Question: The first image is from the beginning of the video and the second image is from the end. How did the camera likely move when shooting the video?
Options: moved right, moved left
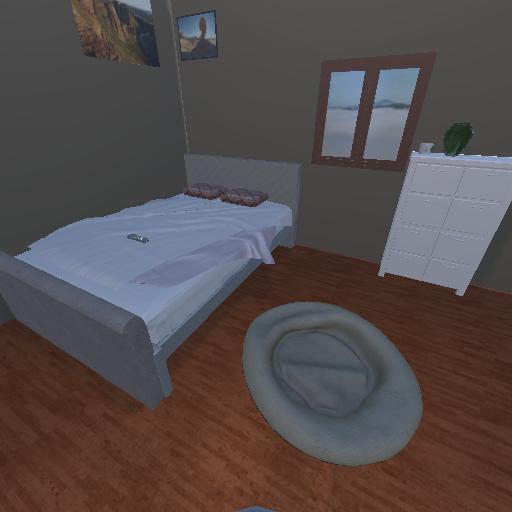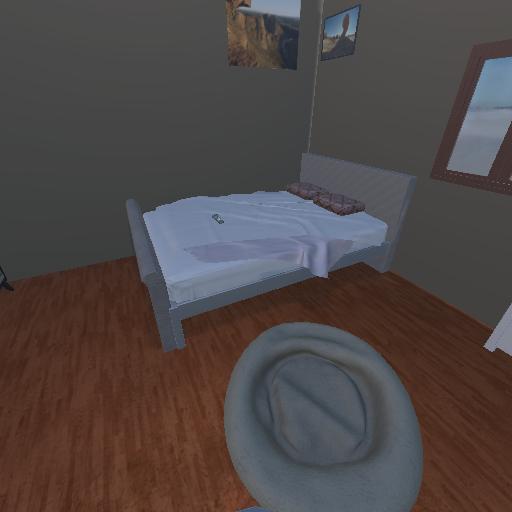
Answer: moved right